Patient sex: M
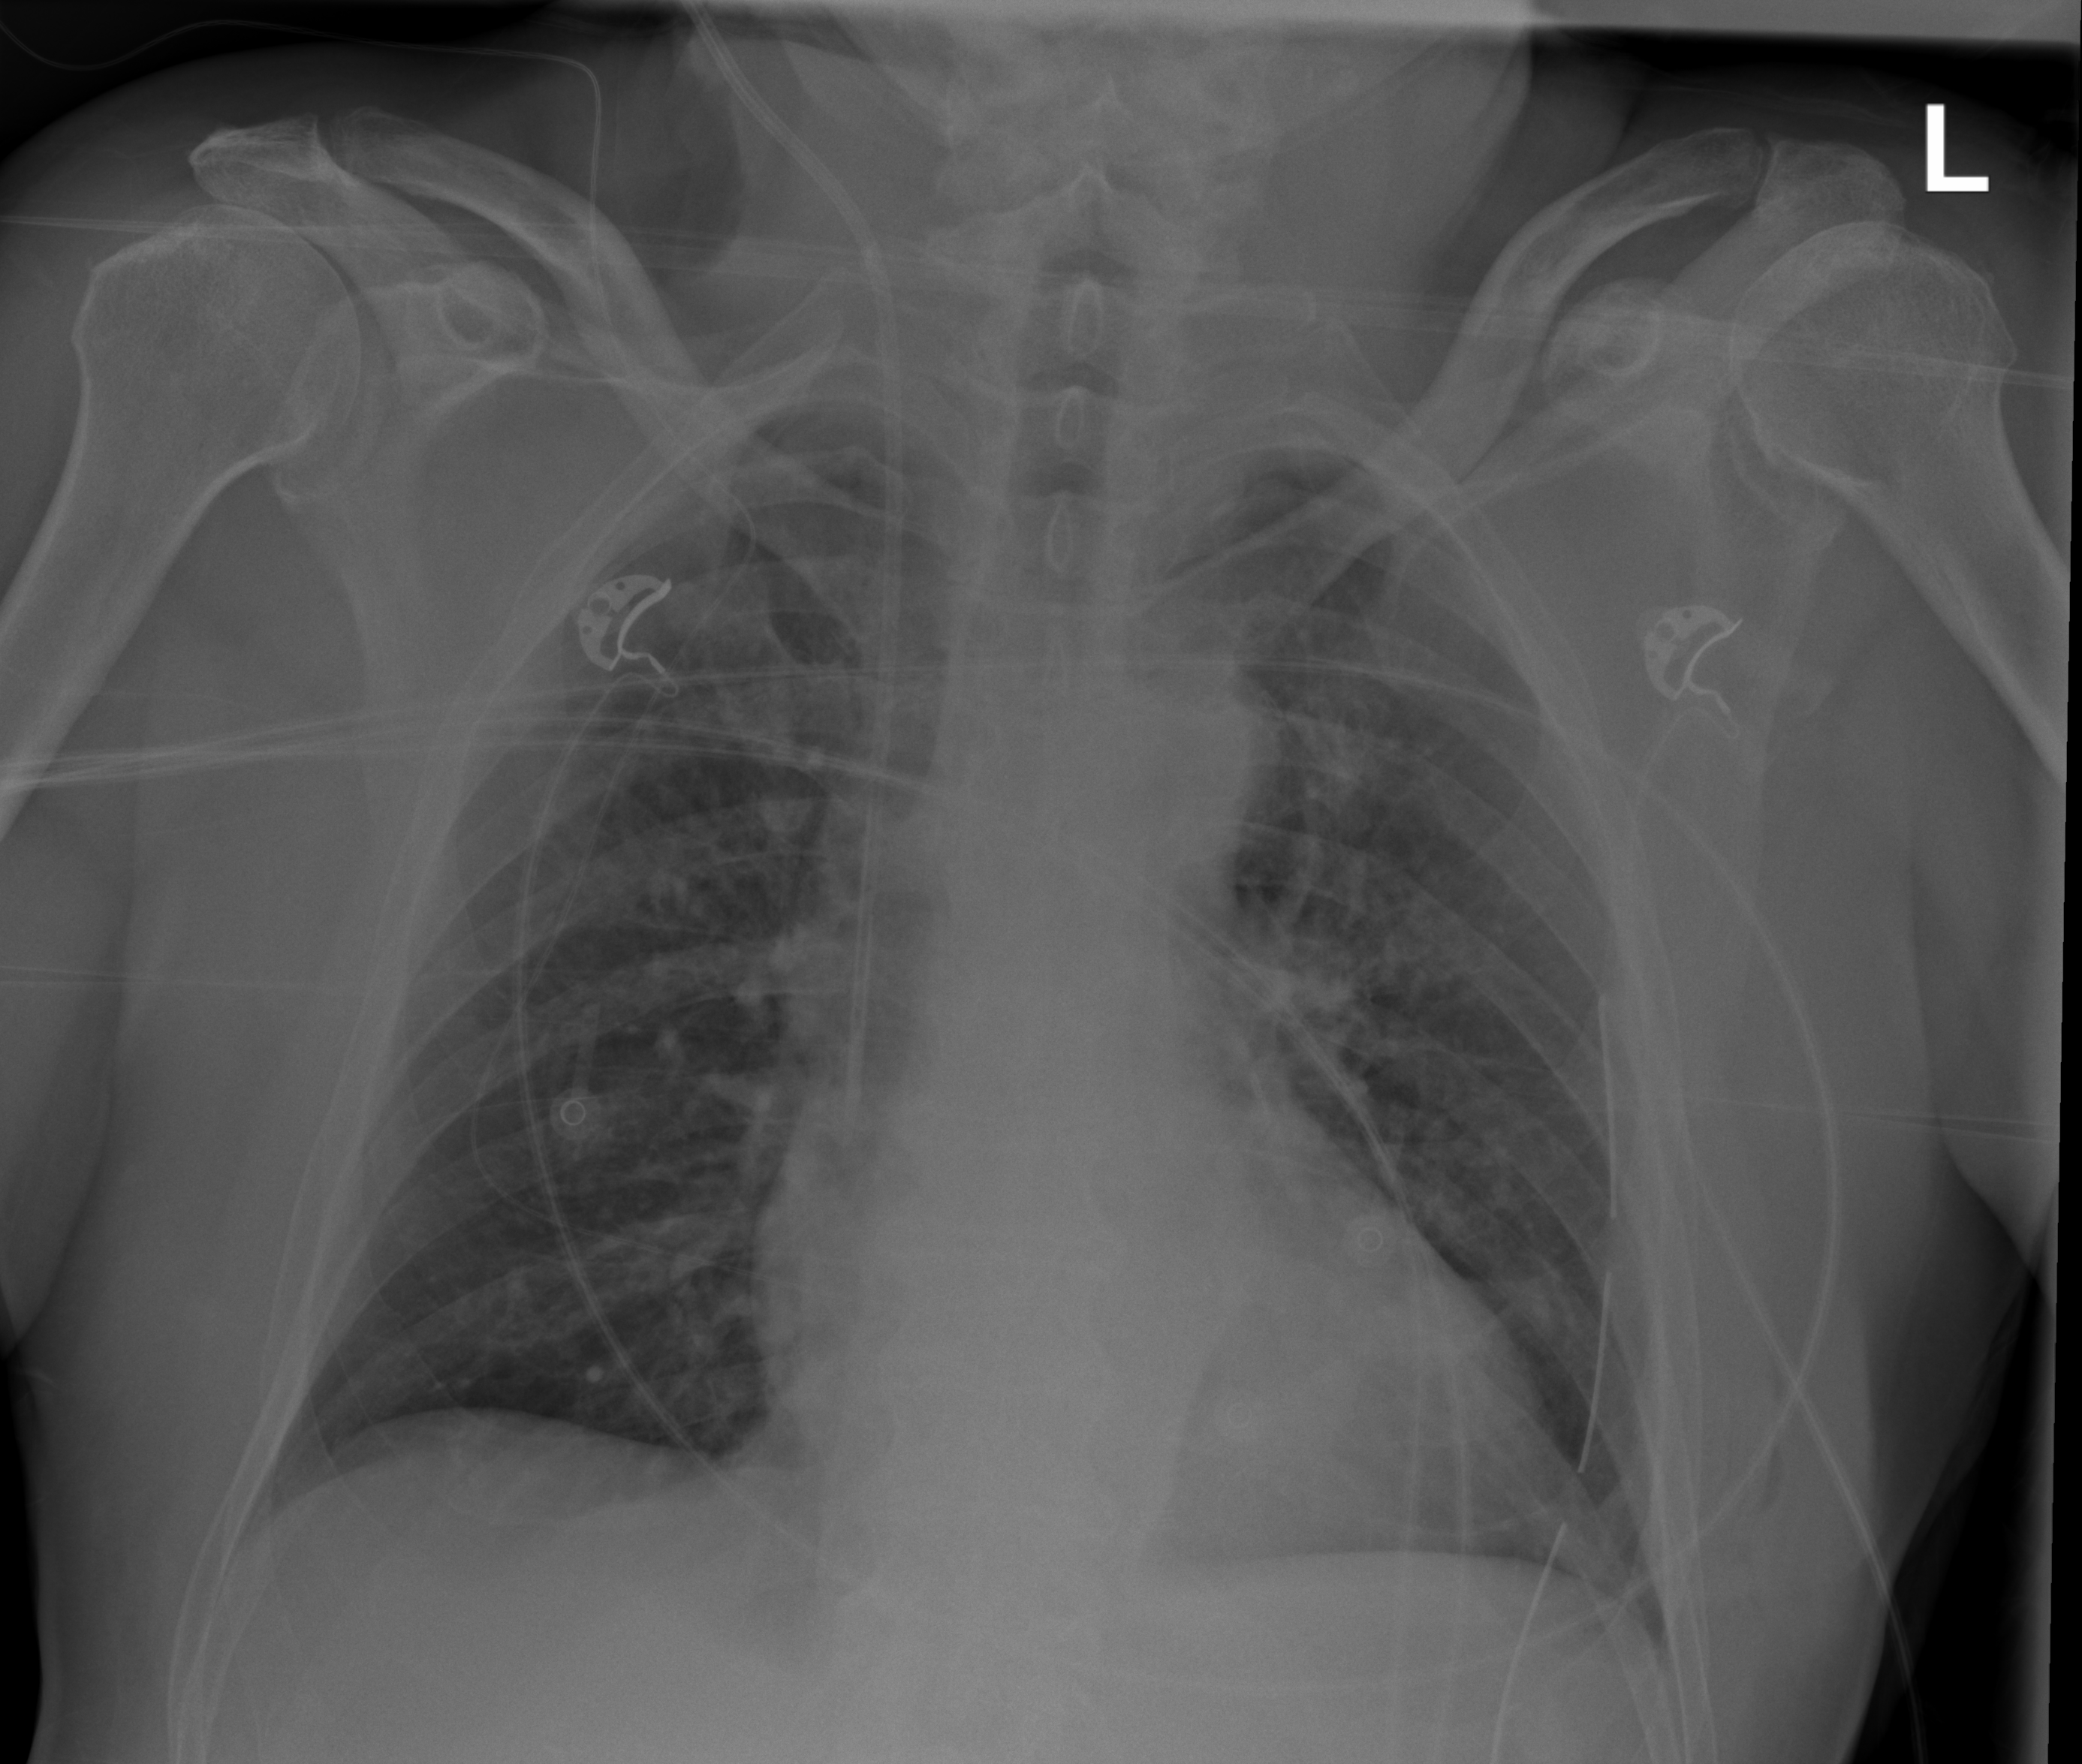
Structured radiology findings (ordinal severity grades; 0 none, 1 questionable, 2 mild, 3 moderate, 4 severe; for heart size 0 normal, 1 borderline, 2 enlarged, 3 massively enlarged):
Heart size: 1
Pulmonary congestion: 2
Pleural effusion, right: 0
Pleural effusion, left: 0
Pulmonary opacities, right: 0
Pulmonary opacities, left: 0
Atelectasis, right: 0
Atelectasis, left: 0